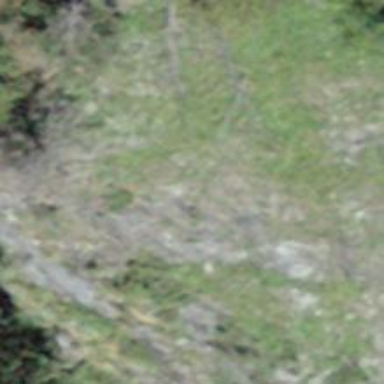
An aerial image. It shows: Cliff in nature.